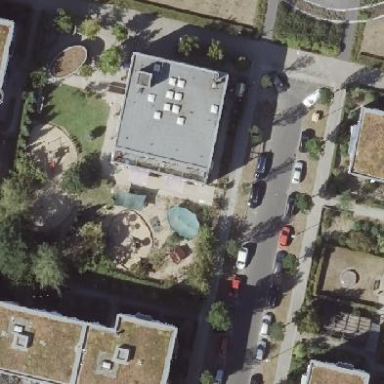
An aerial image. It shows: Flat roof kindergarten building.